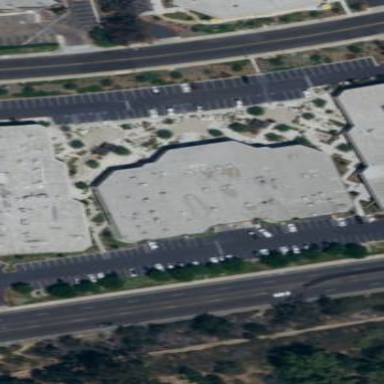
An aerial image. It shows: Industrial building.